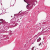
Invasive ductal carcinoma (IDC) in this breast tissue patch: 0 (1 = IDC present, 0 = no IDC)